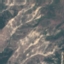
Land use / land cover class: HerbaceousVegetation